Interaction volume radius: 5 \u00c5
Interaction volume height: 30 \u00c5
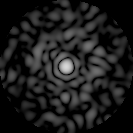
Disorder parameter: 0.7976